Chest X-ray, PA view. Patient: 61 years old, sex F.
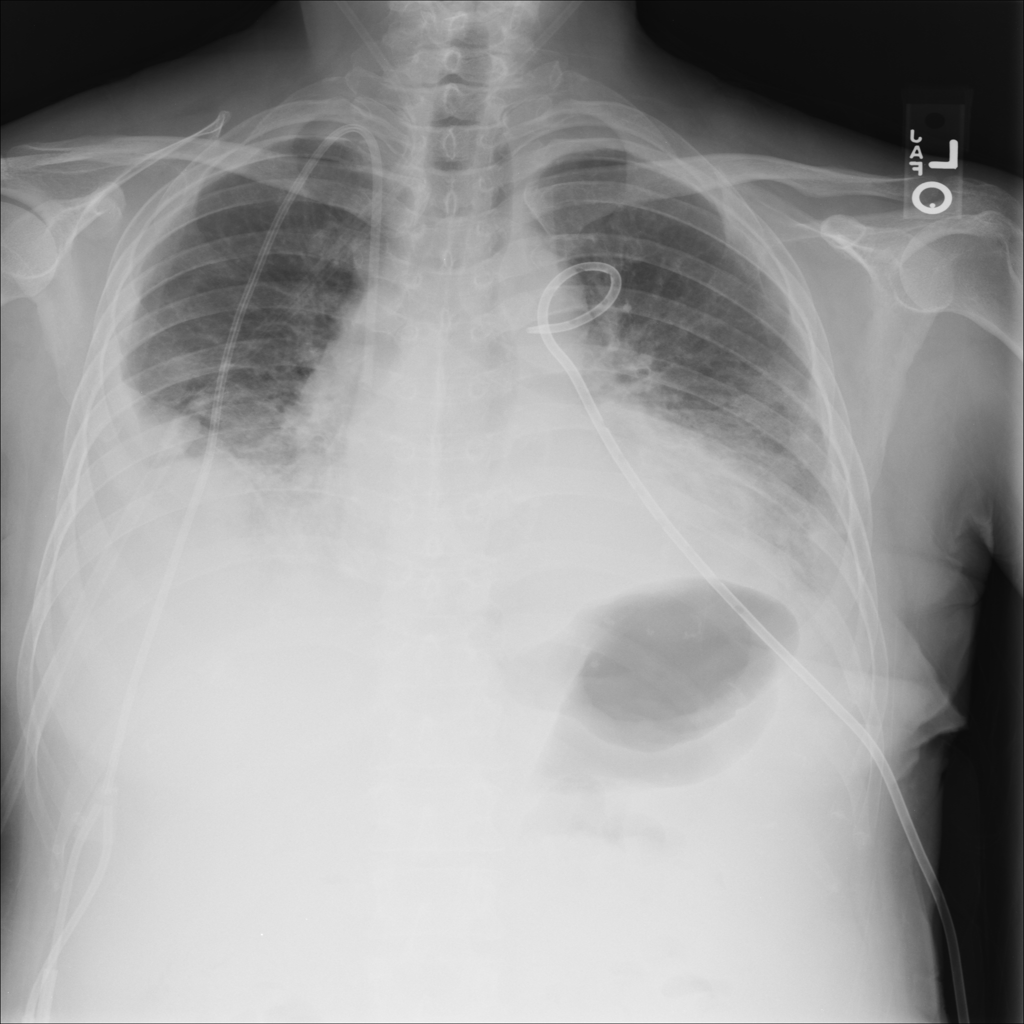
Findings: Effusion, Infiltration